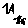
Label: square